Aerial crown-view tile of a tropical tree (Barro Colorado Island, Panama), acquired 20250217:
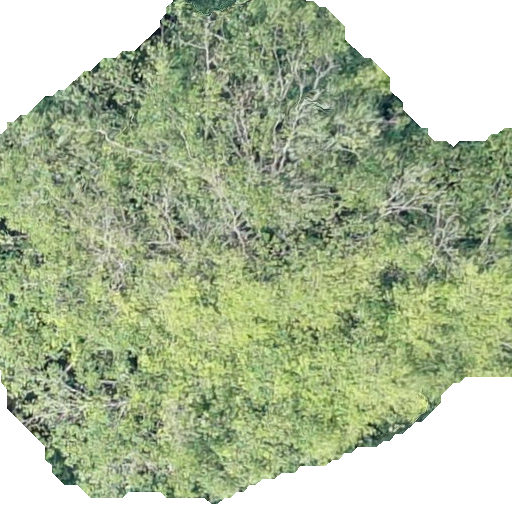
Species: Hura crepitans
GBIF accepted scientific name: Hura crepitans
Crown area: 319.617 m²